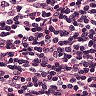
Metastatic tissue present: no